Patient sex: F
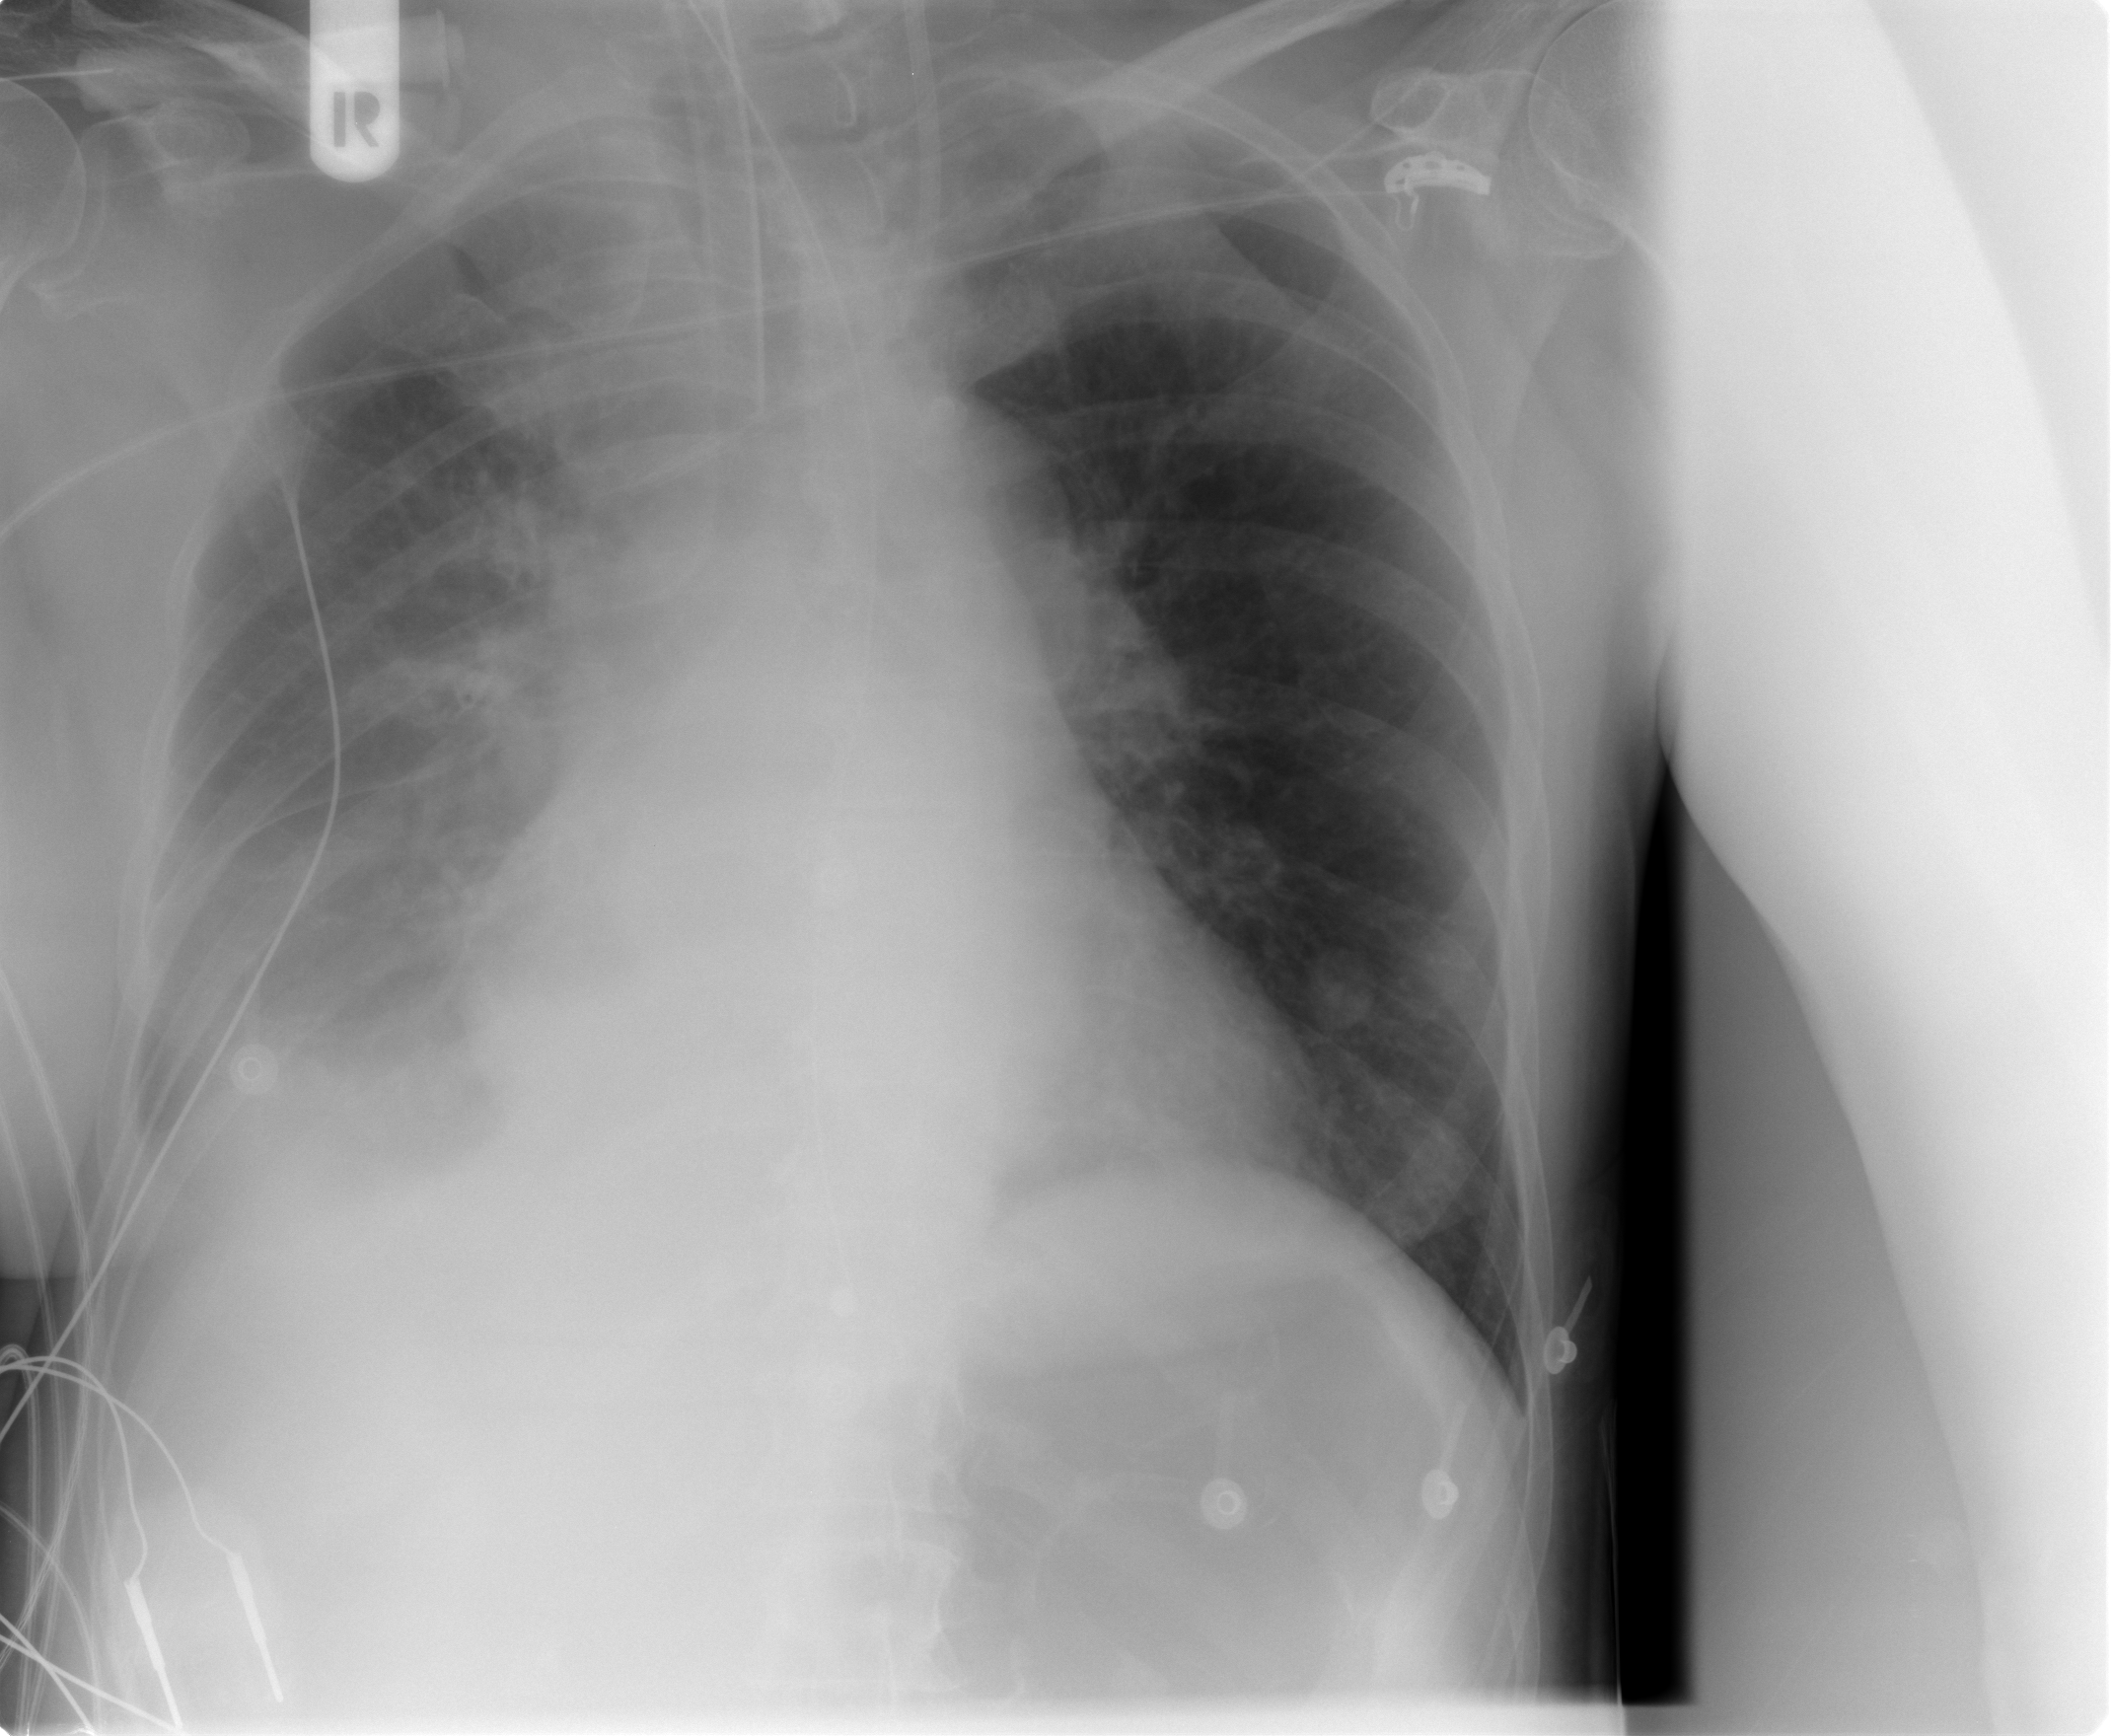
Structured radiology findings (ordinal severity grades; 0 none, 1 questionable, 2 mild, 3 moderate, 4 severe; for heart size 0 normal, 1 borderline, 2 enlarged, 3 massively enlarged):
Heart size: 2
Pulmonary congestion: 2
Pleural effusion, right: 3
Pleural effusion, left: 0
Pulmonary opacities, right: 2
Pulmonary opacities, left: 0
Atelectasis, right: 1
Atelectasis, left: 0